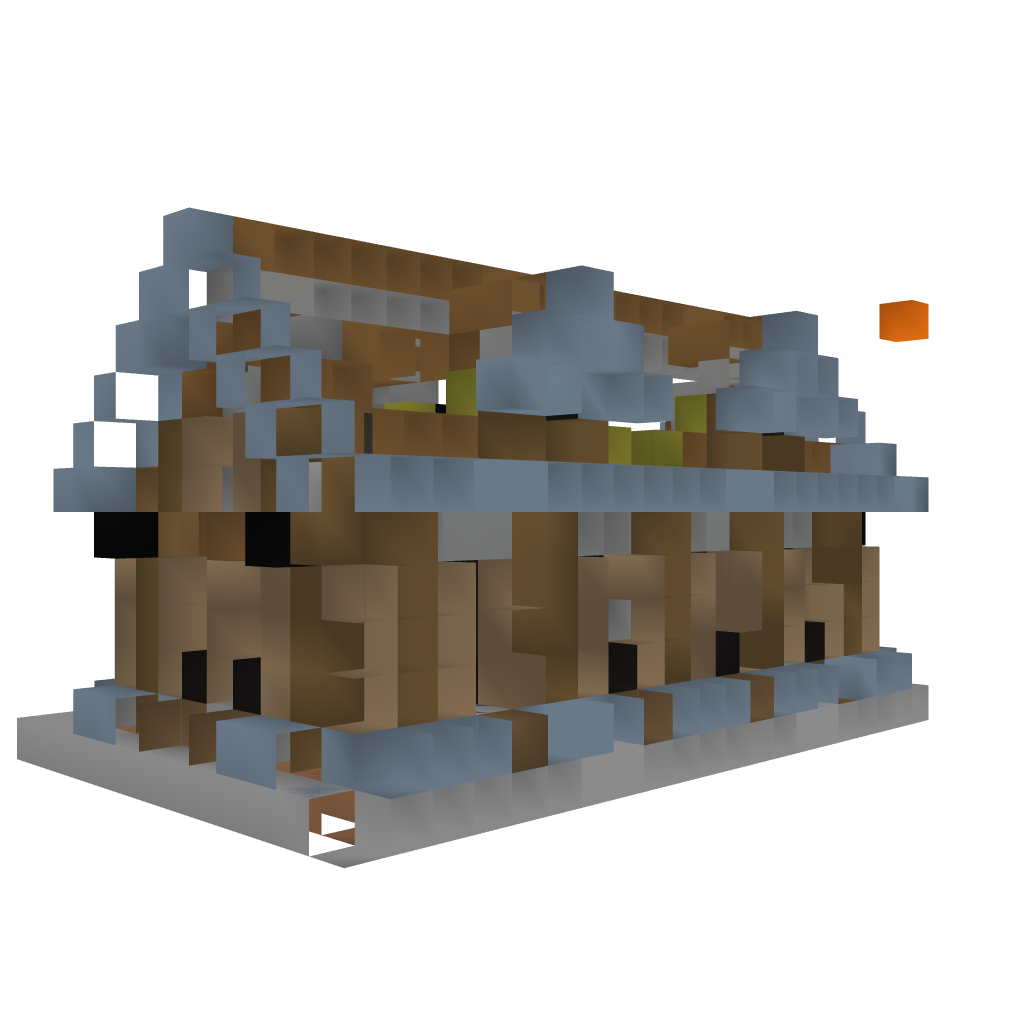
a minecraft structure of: Small Cozy House